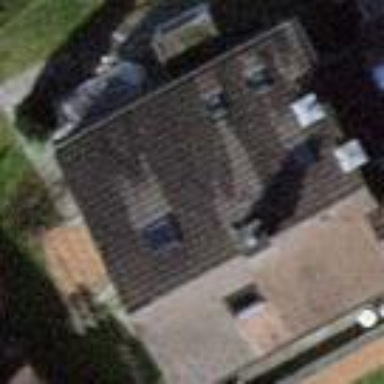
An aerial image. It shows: Terrace building.